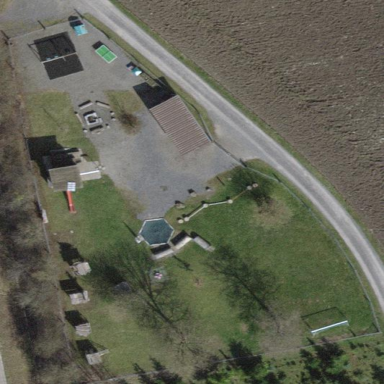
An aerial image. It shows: Playground area for leisure activities on the land.